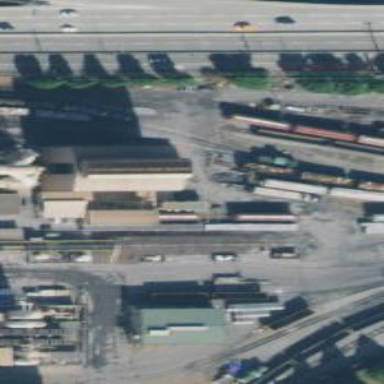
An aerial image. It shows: Railway yard used for servicing trains.